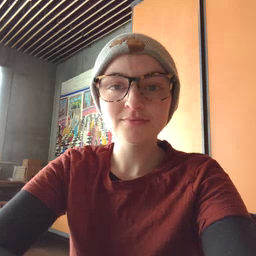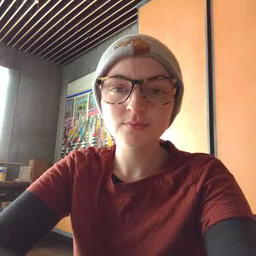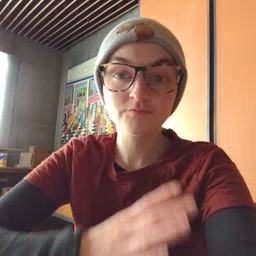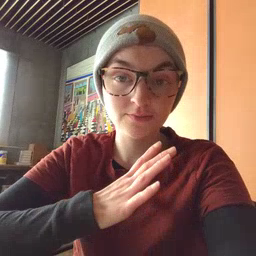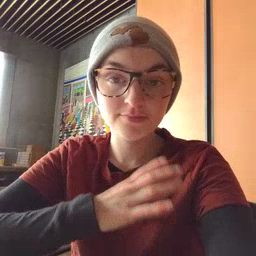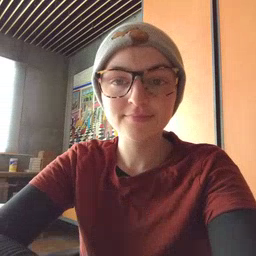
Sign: fine